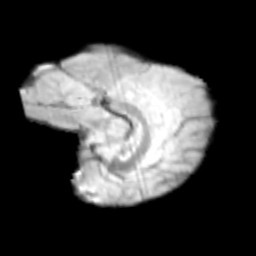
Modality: T2w
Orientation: sagittal
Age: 10
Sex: female
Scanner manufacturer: siemens
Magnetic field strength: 3 T
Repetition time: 3.8 s
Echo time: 0.07 s